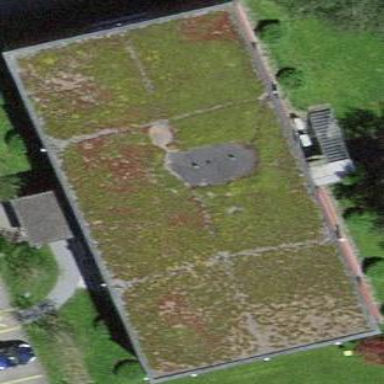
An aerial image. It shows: Building with flat roof.